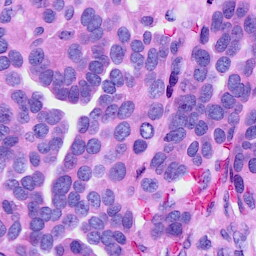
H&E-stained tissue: Ovarian